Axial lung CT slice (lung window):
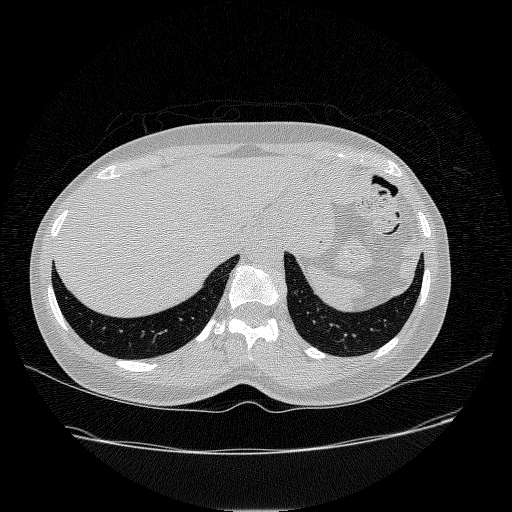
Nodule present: no